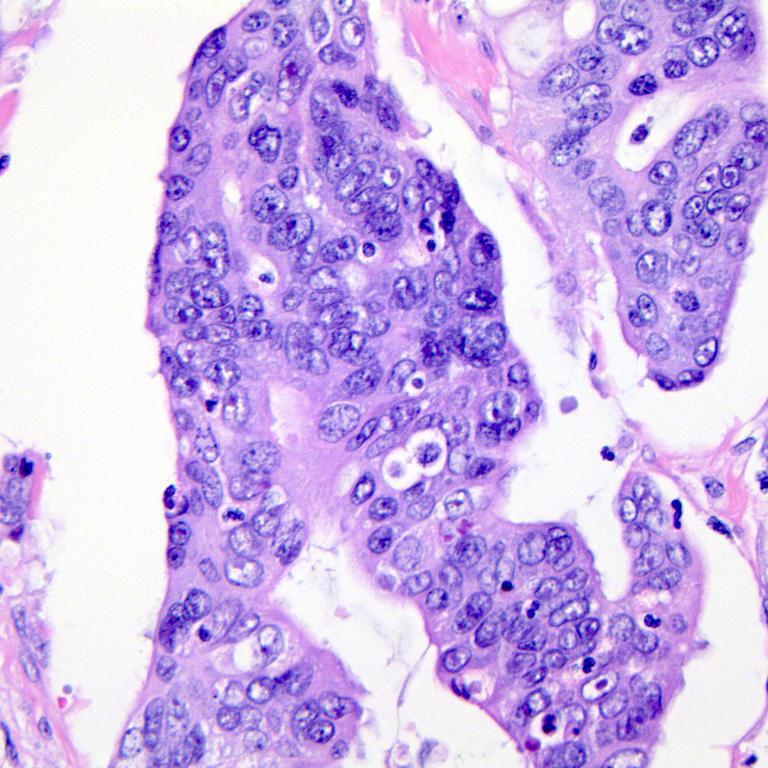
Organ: colon
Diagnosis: adenocarcinomas